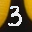
Label: 3